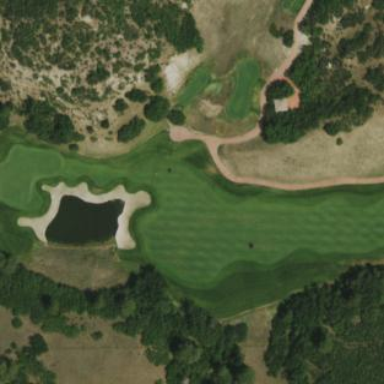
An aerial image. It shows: Golf fairway surrounded by grass.